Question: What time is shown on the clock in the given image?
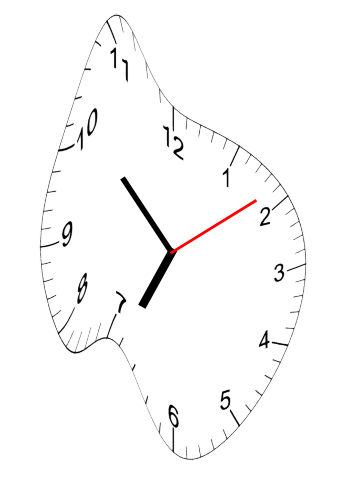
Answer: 06:52:09